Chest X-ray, PA view. Patient: 68 years old, sex M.
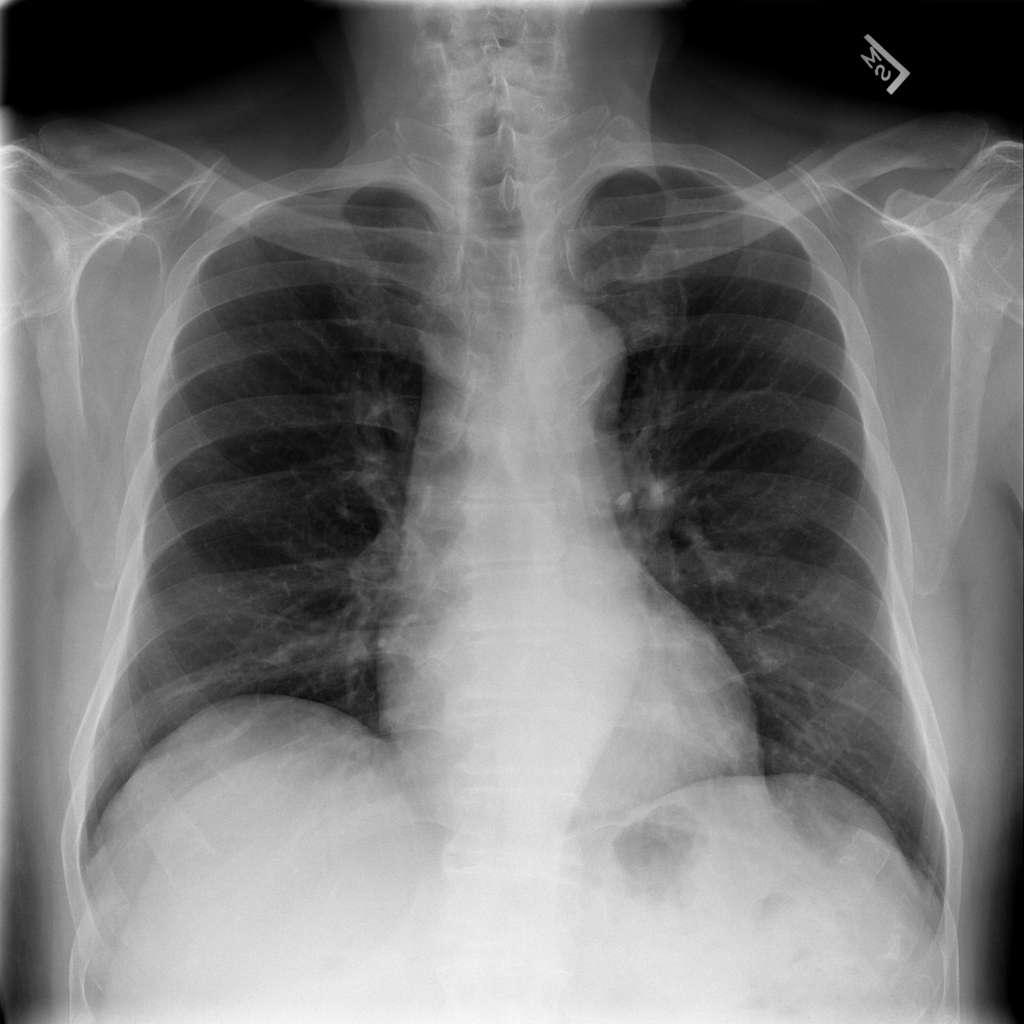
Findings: No Finding